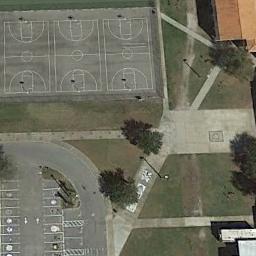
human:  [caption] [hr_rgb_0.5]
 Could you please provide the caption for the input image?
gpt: Three basketball courts on the lawn and a parking lot beside .

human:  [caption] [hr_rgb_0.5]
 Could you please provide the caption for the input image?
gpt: In the upper left corner are three unpainted basketball courts .

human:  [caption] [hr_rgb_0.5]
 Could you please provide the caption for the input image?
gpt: Basketball courts, Parking lots and buildings are connected by several interlaced roads,With some trees nearby .

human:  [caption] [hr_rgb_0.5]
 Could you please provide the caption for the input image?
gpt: Three basketball courts are next to a parking lot and a house .

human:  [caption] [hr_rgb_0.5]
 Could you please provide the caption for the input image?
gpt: The parking lot is next to three basketball courts .